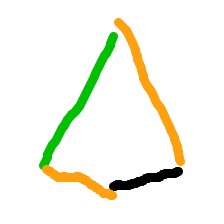
Shape: kite